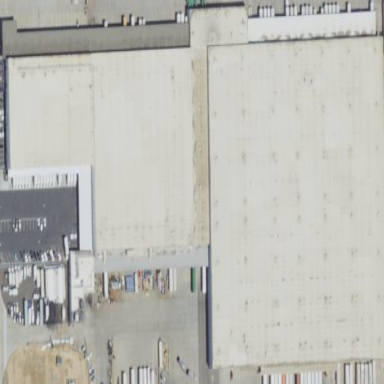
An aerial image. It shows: Warehouse.